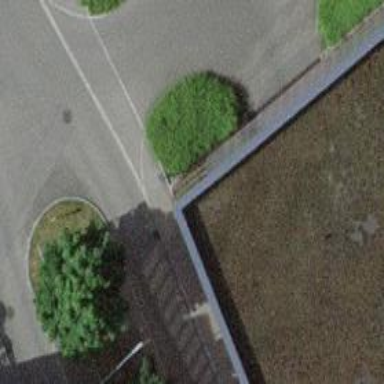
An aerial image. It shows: Asphalt road designated as living street.